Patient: sex F, age 68
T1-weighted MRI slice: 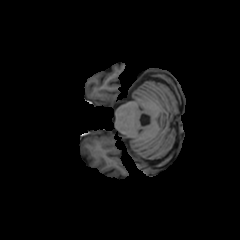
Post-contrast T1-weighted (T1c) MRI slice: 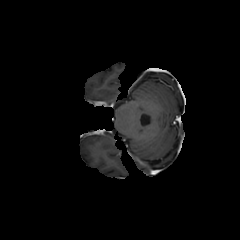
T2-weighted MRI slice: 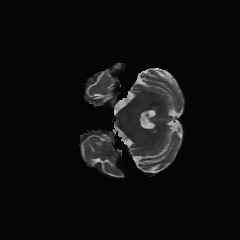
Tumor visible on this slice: no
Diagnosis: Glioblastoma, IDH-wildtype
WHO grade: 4